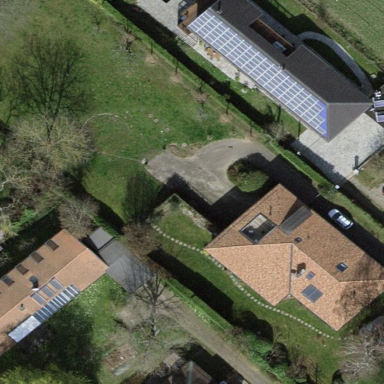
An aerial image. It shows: Garden enclosed by fence.